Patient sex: F
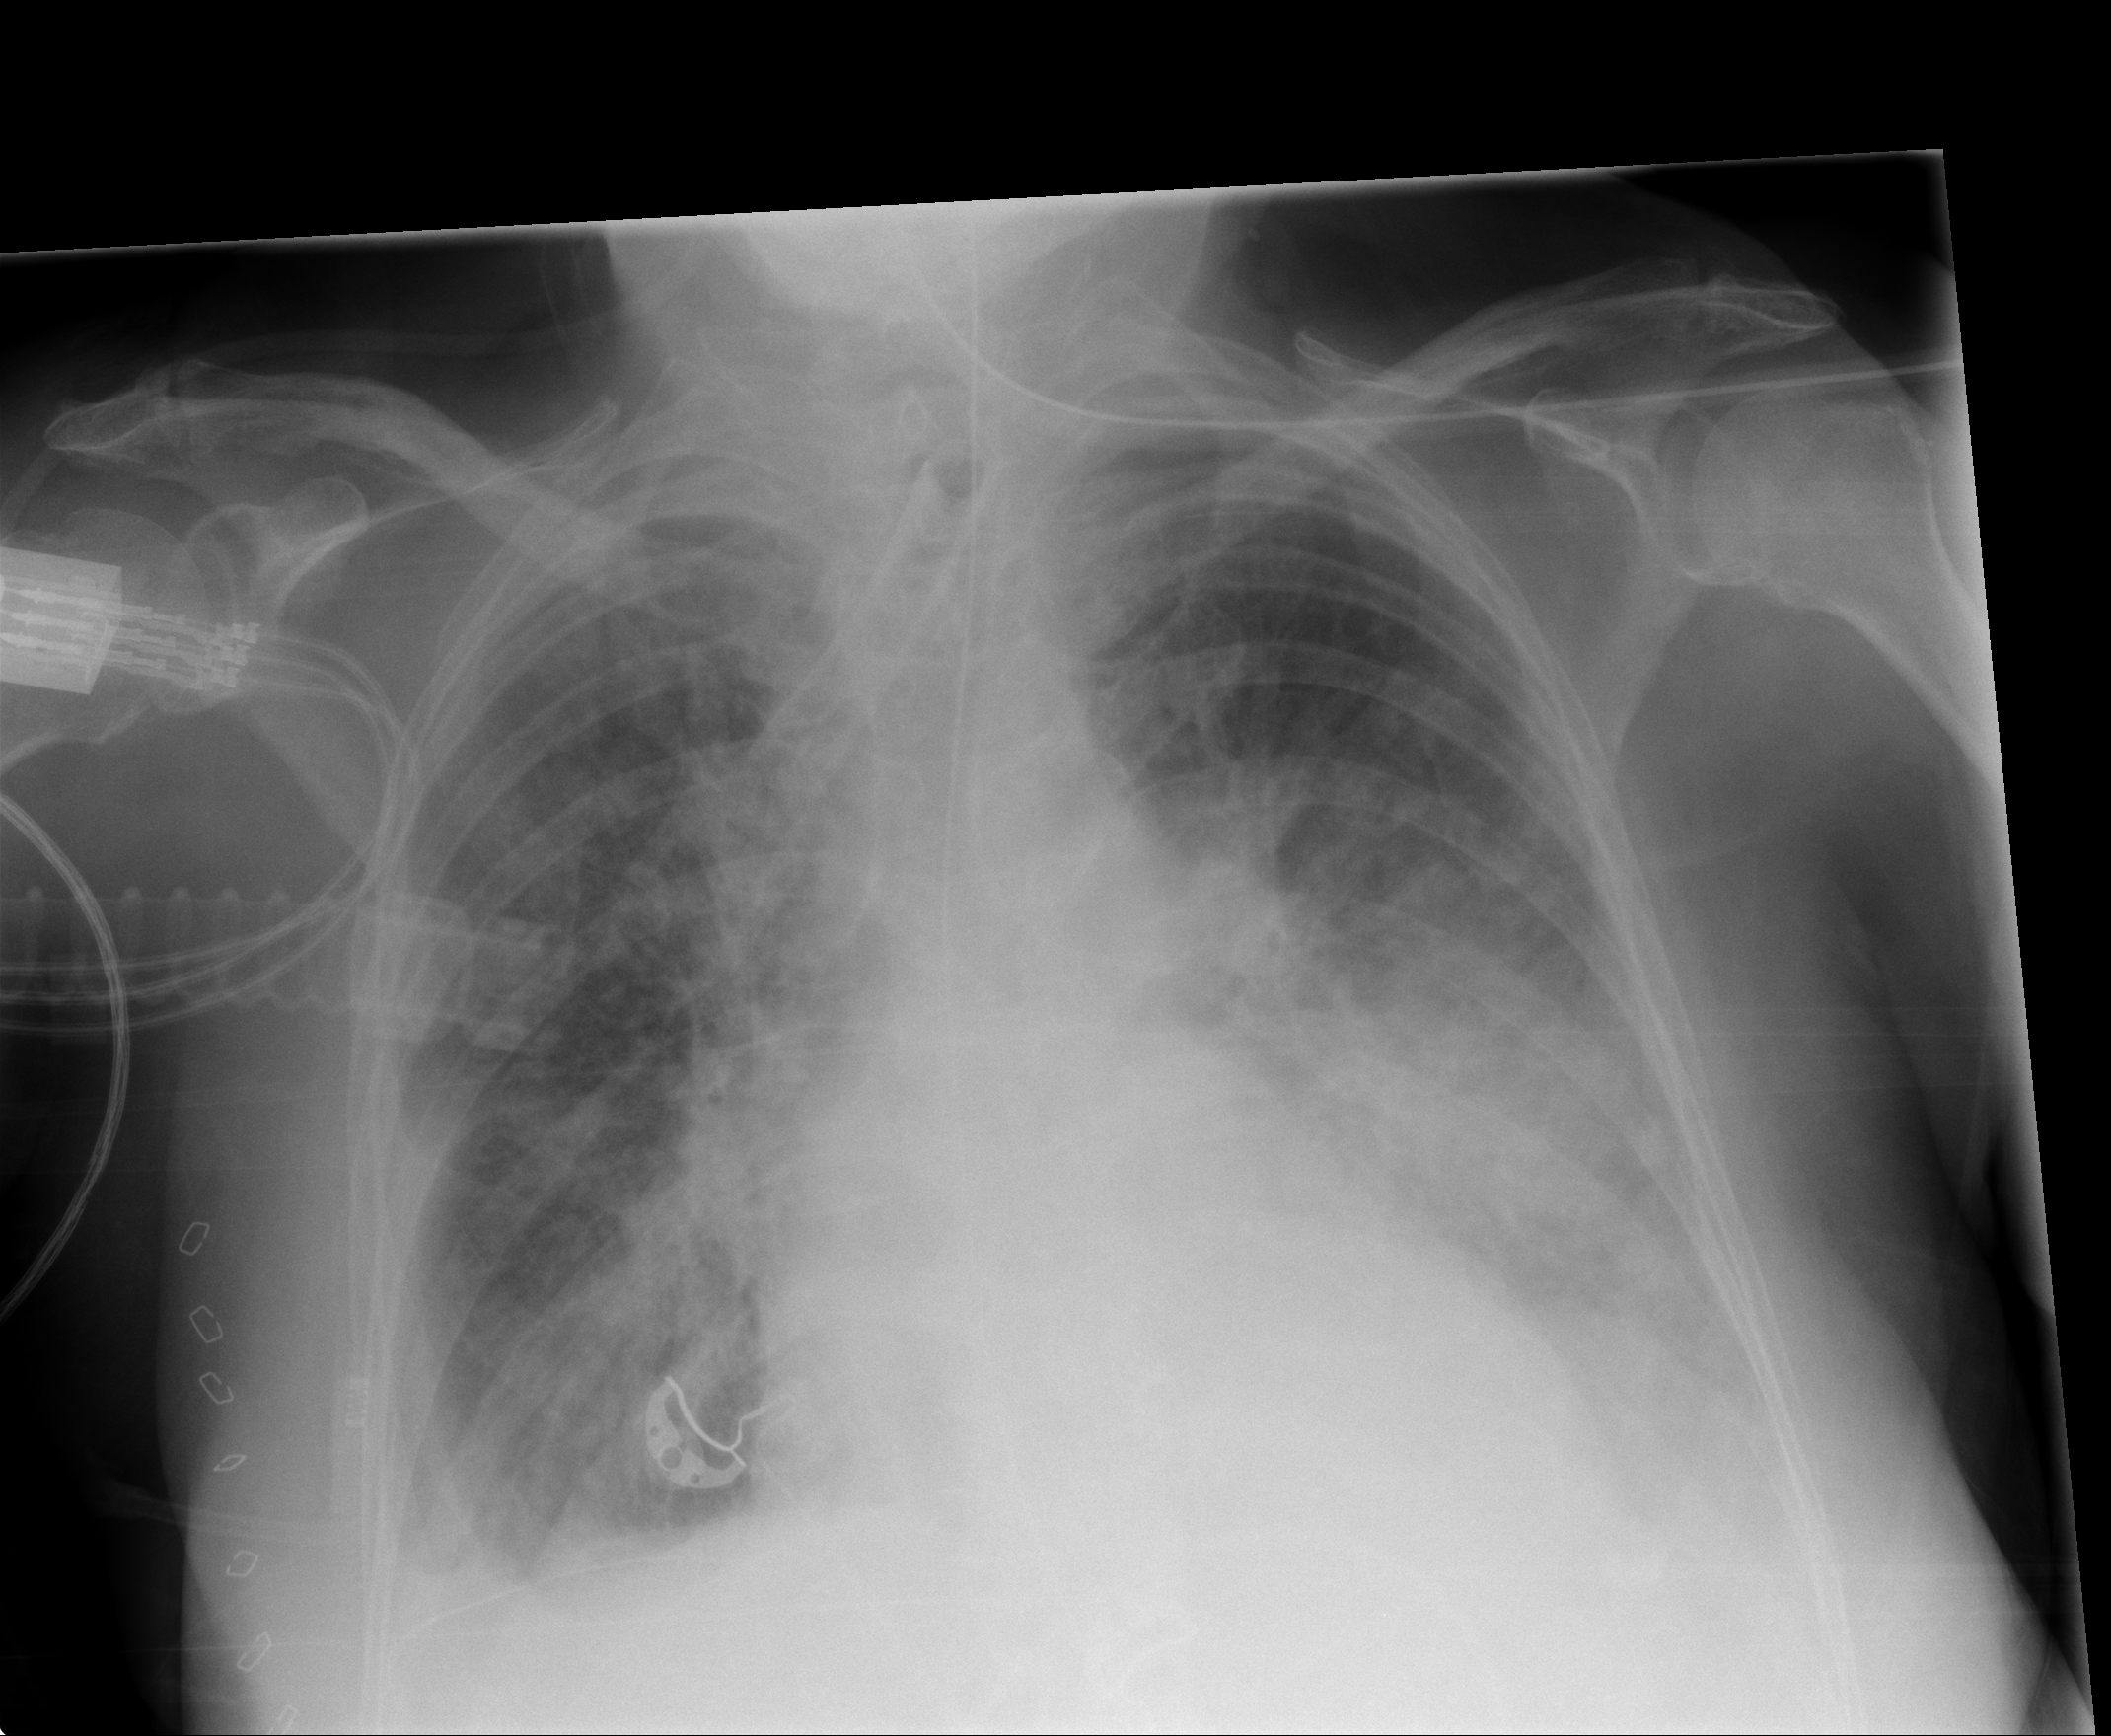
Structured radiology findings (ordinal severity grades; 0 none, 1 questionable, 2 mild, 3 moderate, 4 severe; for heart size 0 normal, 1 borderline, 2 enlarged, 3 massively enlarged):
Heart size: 2
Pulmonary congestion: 3
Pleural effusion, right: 2
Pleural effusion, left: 2
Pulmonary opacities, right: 2
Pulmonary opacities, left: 2
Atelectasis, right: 2
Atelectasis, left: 2